Question: I'm trying to add navigation (Left - Right) arrows on the center of image.
But somehow I don't have images of fixed sizes. They can be of any height and width.
Here is what I tried <URL>
'''
#case-example-cover {
width: 100%;
height: 100%;
}
#nav-container {
position: relative;
border: 1px solid red;
}
#nav-container div {
position: absolute;
top: -webkit-calc(50% - 19px);
top: -moz-calc(50% - 19px);
top: -ms-calc(50% - 19px);
top: calc(50% - 19px);
width: 38px;
height: 38px;
background-image: url("http://s7.directupload.net/images/140625/lhmdzrfd.png");
border: 1px solid blue;
}
#case-left {
left: 0;
}
#case-right {
right: 0;
}
'''
'''
<div id="case-example-cover">
<div id="nav-container">
<div id="case-left"></div>
<div id="case-right"></div>
<img src="http://placehold.it/200x299" />
</div>
</div>
<br>
<div id="case-example-cover">
<div id="nav-container">
<div id="case-left"></div>
<div id="case-right"></div>
<img src="http://placehold.it/400x400" />
</div>
</div>
'''
Desired result

How to do achieve this ?
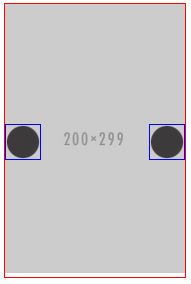
Answer: If you make the '#case-example-cover' div 'inline-block' it shrink wraps to the image size.
<URL>
'''
#case-example-cover {
display: inline-block;
}
#nav-container {
position: relative;
border: 1px solid red;
}
#nav-container img {
display: block;
}
#nav-container div {
position: absolute;
top: 50%;
transform: translateY(-50%);
width: 38px;
height: 38px;
background-image: url("http://s7.directupload.net/images/140625/lhmdzrfd.png");
border: 1px solid blue;
}
#case-left {
left: 0;
}
#case-right {
right: 0;
}
'''
'''
<div id="case-example-cover">
<div id="nav-container">
<div id="case-left"></div>
<div id="case-right"></div>
<img src="http://placehold.it/200x299" />
</div>
</div>
<div id="case-example-cover">
<div id="nav-container">
<div id="case-left"></div>
<div id="case-right"></div>
<img src="http://placehold.it/400x400" />
</div>
</div>
'''